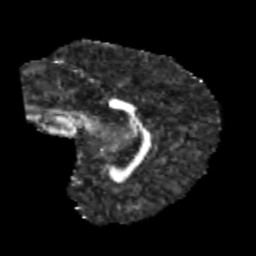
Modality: FA
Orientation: sagittal
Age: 11
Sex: male
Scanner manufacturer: siemens
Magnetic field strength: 3 T
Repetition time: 3.8 s
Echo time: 0.07 s